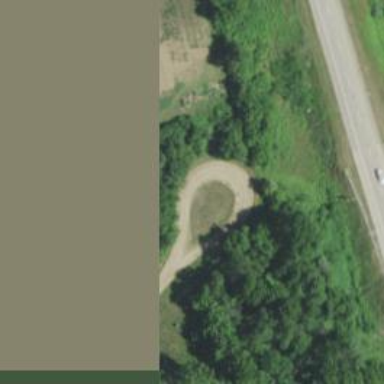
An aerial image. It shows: Turning loop on the road.